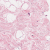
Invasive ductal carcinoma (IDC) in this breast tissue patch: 0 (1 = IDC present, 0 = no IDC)